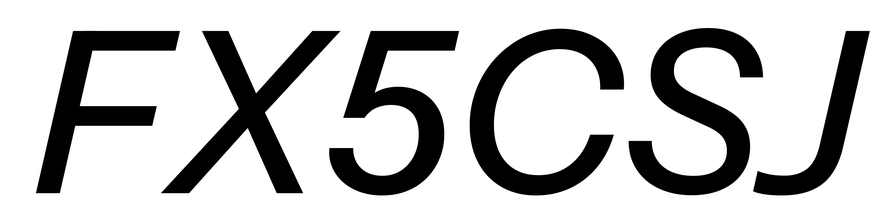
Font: InstrumentSans-Italic_Medium_Italic